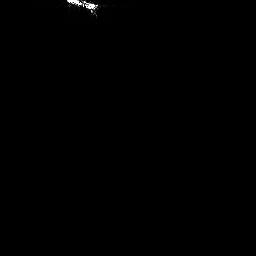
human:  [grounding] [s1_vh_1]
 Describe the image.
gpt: In the satellite image, there is  <ref>1 medium ship </ref> <box>[[24, 0, 37, 5, 0]]</box> located at top.